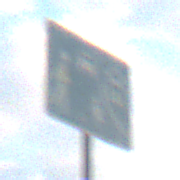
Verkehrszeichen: BeginnVerkehrsberuhigterBereich
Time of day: SunriseSunset
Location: Outdoor (Nature)
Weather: PartlyCloudy
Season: NotSpecified
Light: Natural